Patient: sex M, age 85
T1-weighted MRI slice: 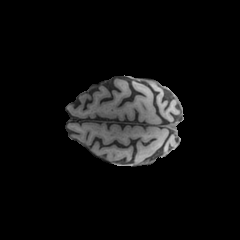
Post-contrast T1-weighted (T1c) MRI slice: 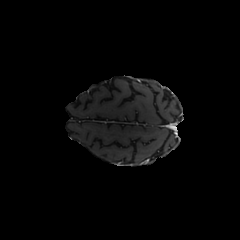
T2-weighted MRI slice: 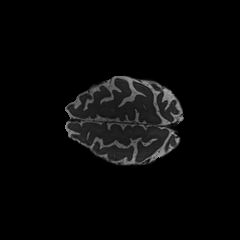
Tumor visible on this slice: yes
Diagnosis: Glioblastoma, IDH-wildtype
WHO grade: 4